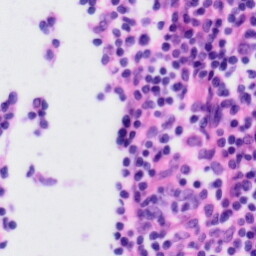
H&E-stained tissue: Tonsil